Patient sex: M
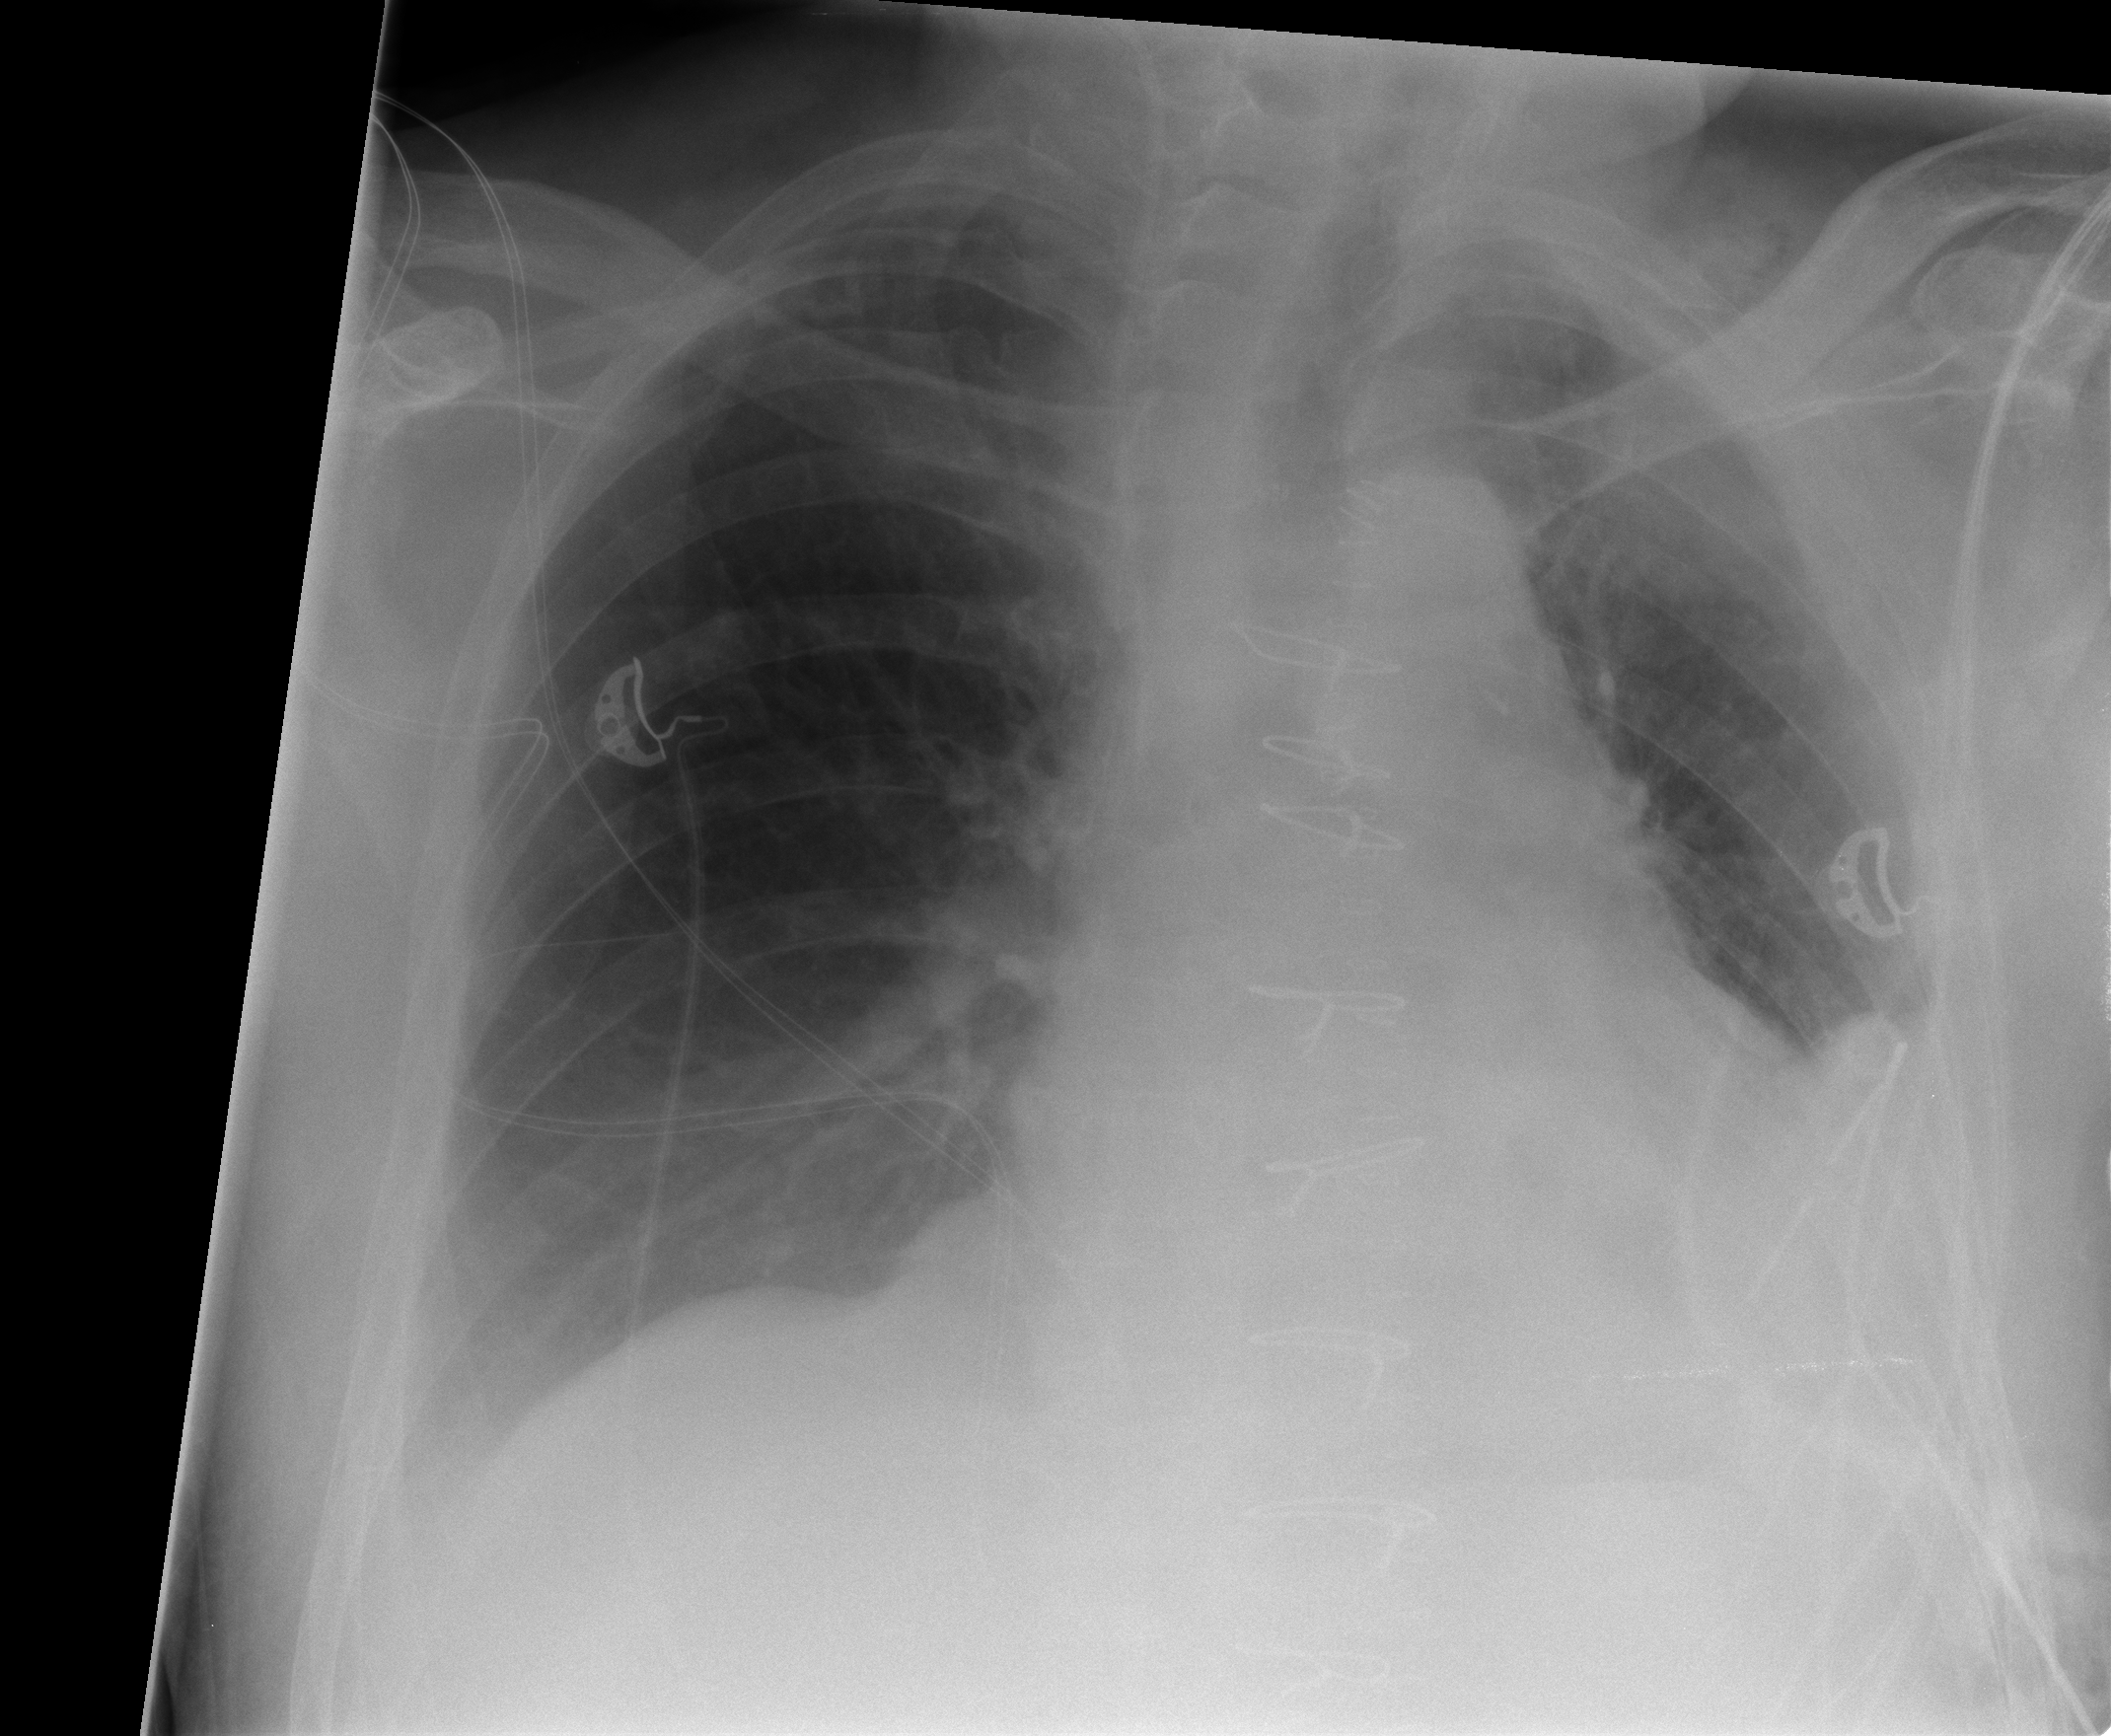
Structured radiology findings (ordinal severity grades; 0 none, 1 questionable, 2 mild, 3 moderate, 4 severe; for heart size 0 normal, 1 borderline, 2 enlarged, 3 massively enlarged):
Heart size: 0
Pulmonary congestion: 0
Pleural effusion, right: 0
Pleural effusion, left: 1
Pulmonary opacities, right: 0
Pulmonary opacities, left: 0
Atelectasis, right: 0
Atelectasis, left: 1